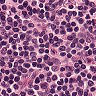
Metastatic tissue present: no